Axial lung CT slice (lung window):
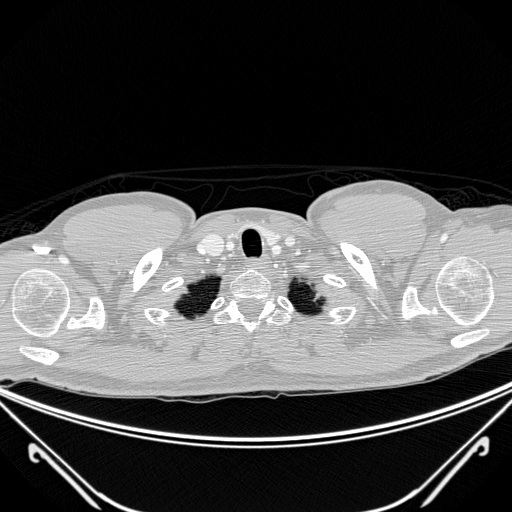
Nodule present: no